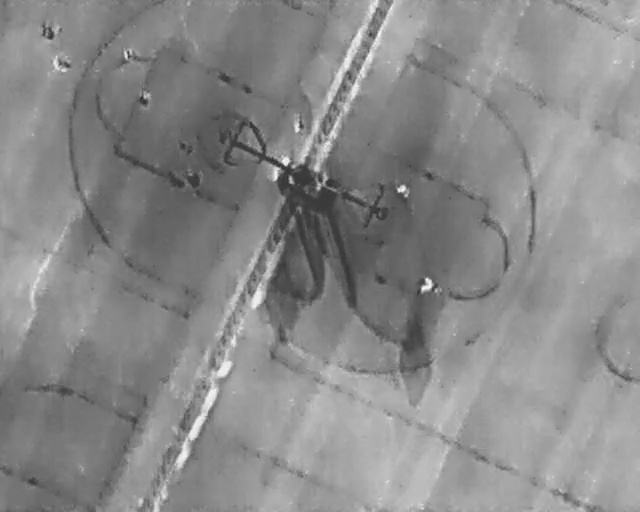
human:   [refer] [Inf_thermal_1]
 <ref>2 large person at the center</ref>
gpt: <box>[[65, 54, 68, 57, 2], [28, 34, 32, 37, 2]]</box>

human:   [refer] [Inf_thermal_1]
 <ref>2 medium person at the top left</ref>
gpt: <box>[[20, 17, 24, 20, 2], [18, 9, 21, 12, 2]]</box>